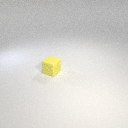
small yellow rubber cube